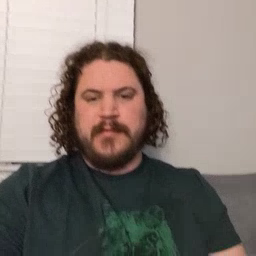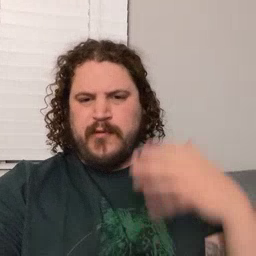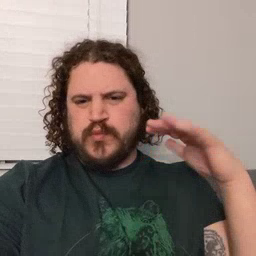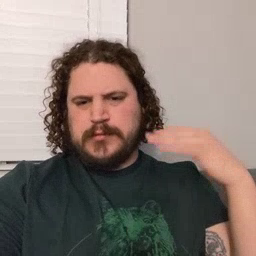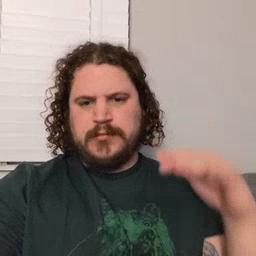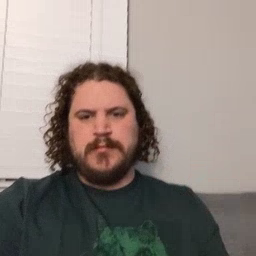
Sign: noisy